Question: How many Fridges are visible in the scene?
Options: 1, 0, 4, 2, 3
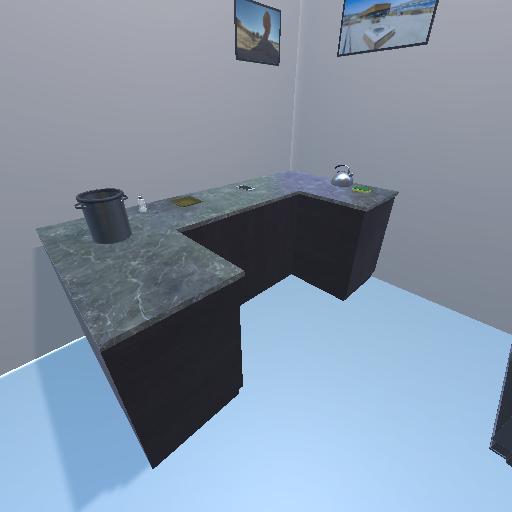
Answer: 1